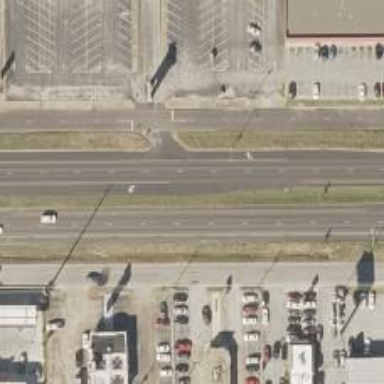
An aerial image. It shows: Expressway with asphalt surface classified as trunk highway.